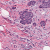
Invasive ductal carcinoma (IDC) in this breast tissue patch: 1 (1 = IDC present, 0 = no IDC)